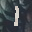
Label: 1